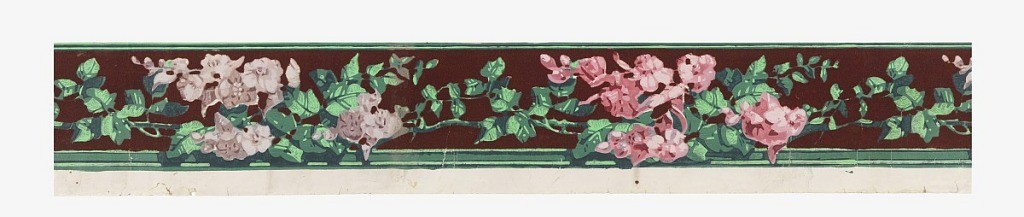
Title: Border
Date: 1850–75
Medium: Block-printed on machine-made paper
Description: Narrow border, with wide band of vining flowers, alternating between lavender and pink flowers. A green band along bottom edge. There is a burgundy flock background behind the wide top band. Printed in burgundy flock, lavender, pink and green on a white ground.

H# 367